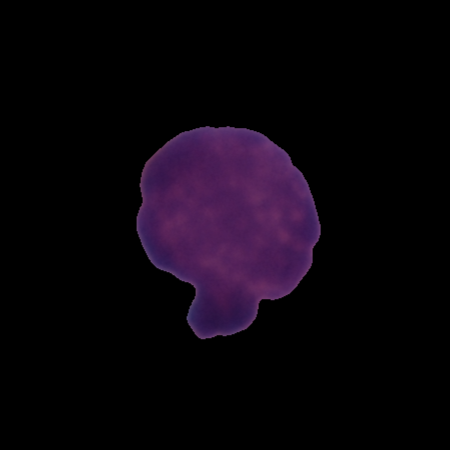
Label: healthy